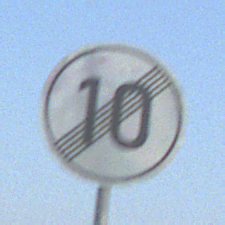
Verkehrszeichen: EndeGeschwindigkeit10
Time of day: SunriseSunset
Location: Outdoor (Urban)
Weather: Clear
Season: NotSpecified
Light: Natural